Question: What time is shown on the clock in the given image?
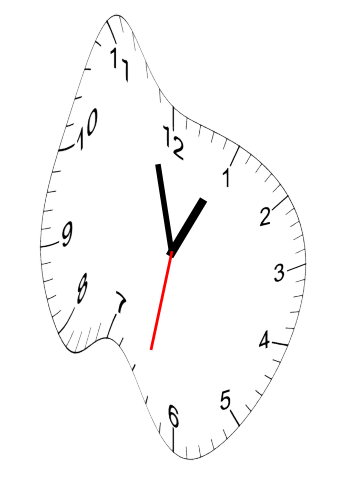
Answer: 12:57:32